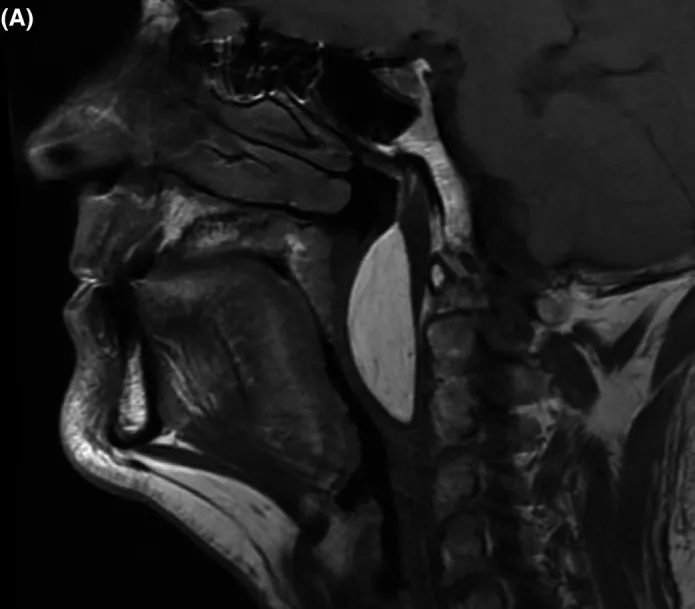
Sagittal.
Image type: radiology (mri)